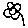
Label: flower